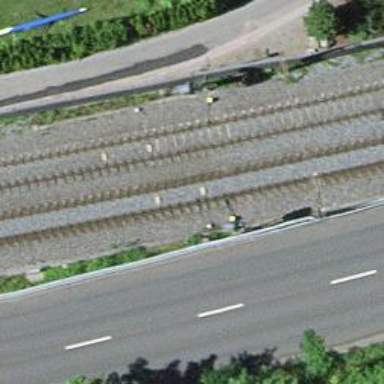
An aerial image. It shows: Railway signal.